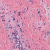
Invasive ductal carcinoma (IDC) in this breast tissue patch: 0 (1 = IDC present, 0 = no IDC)